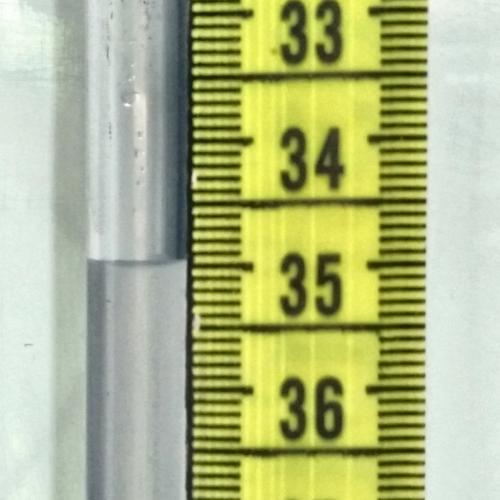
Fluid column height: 34.9 cm